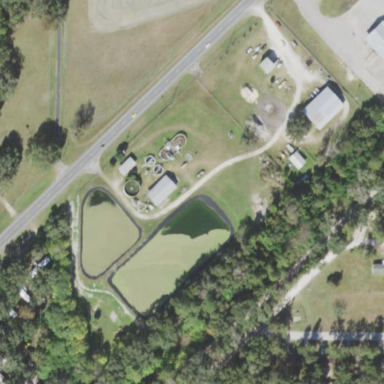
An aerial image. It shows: View of wastewater plant.